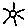
Label: sun